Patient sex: F
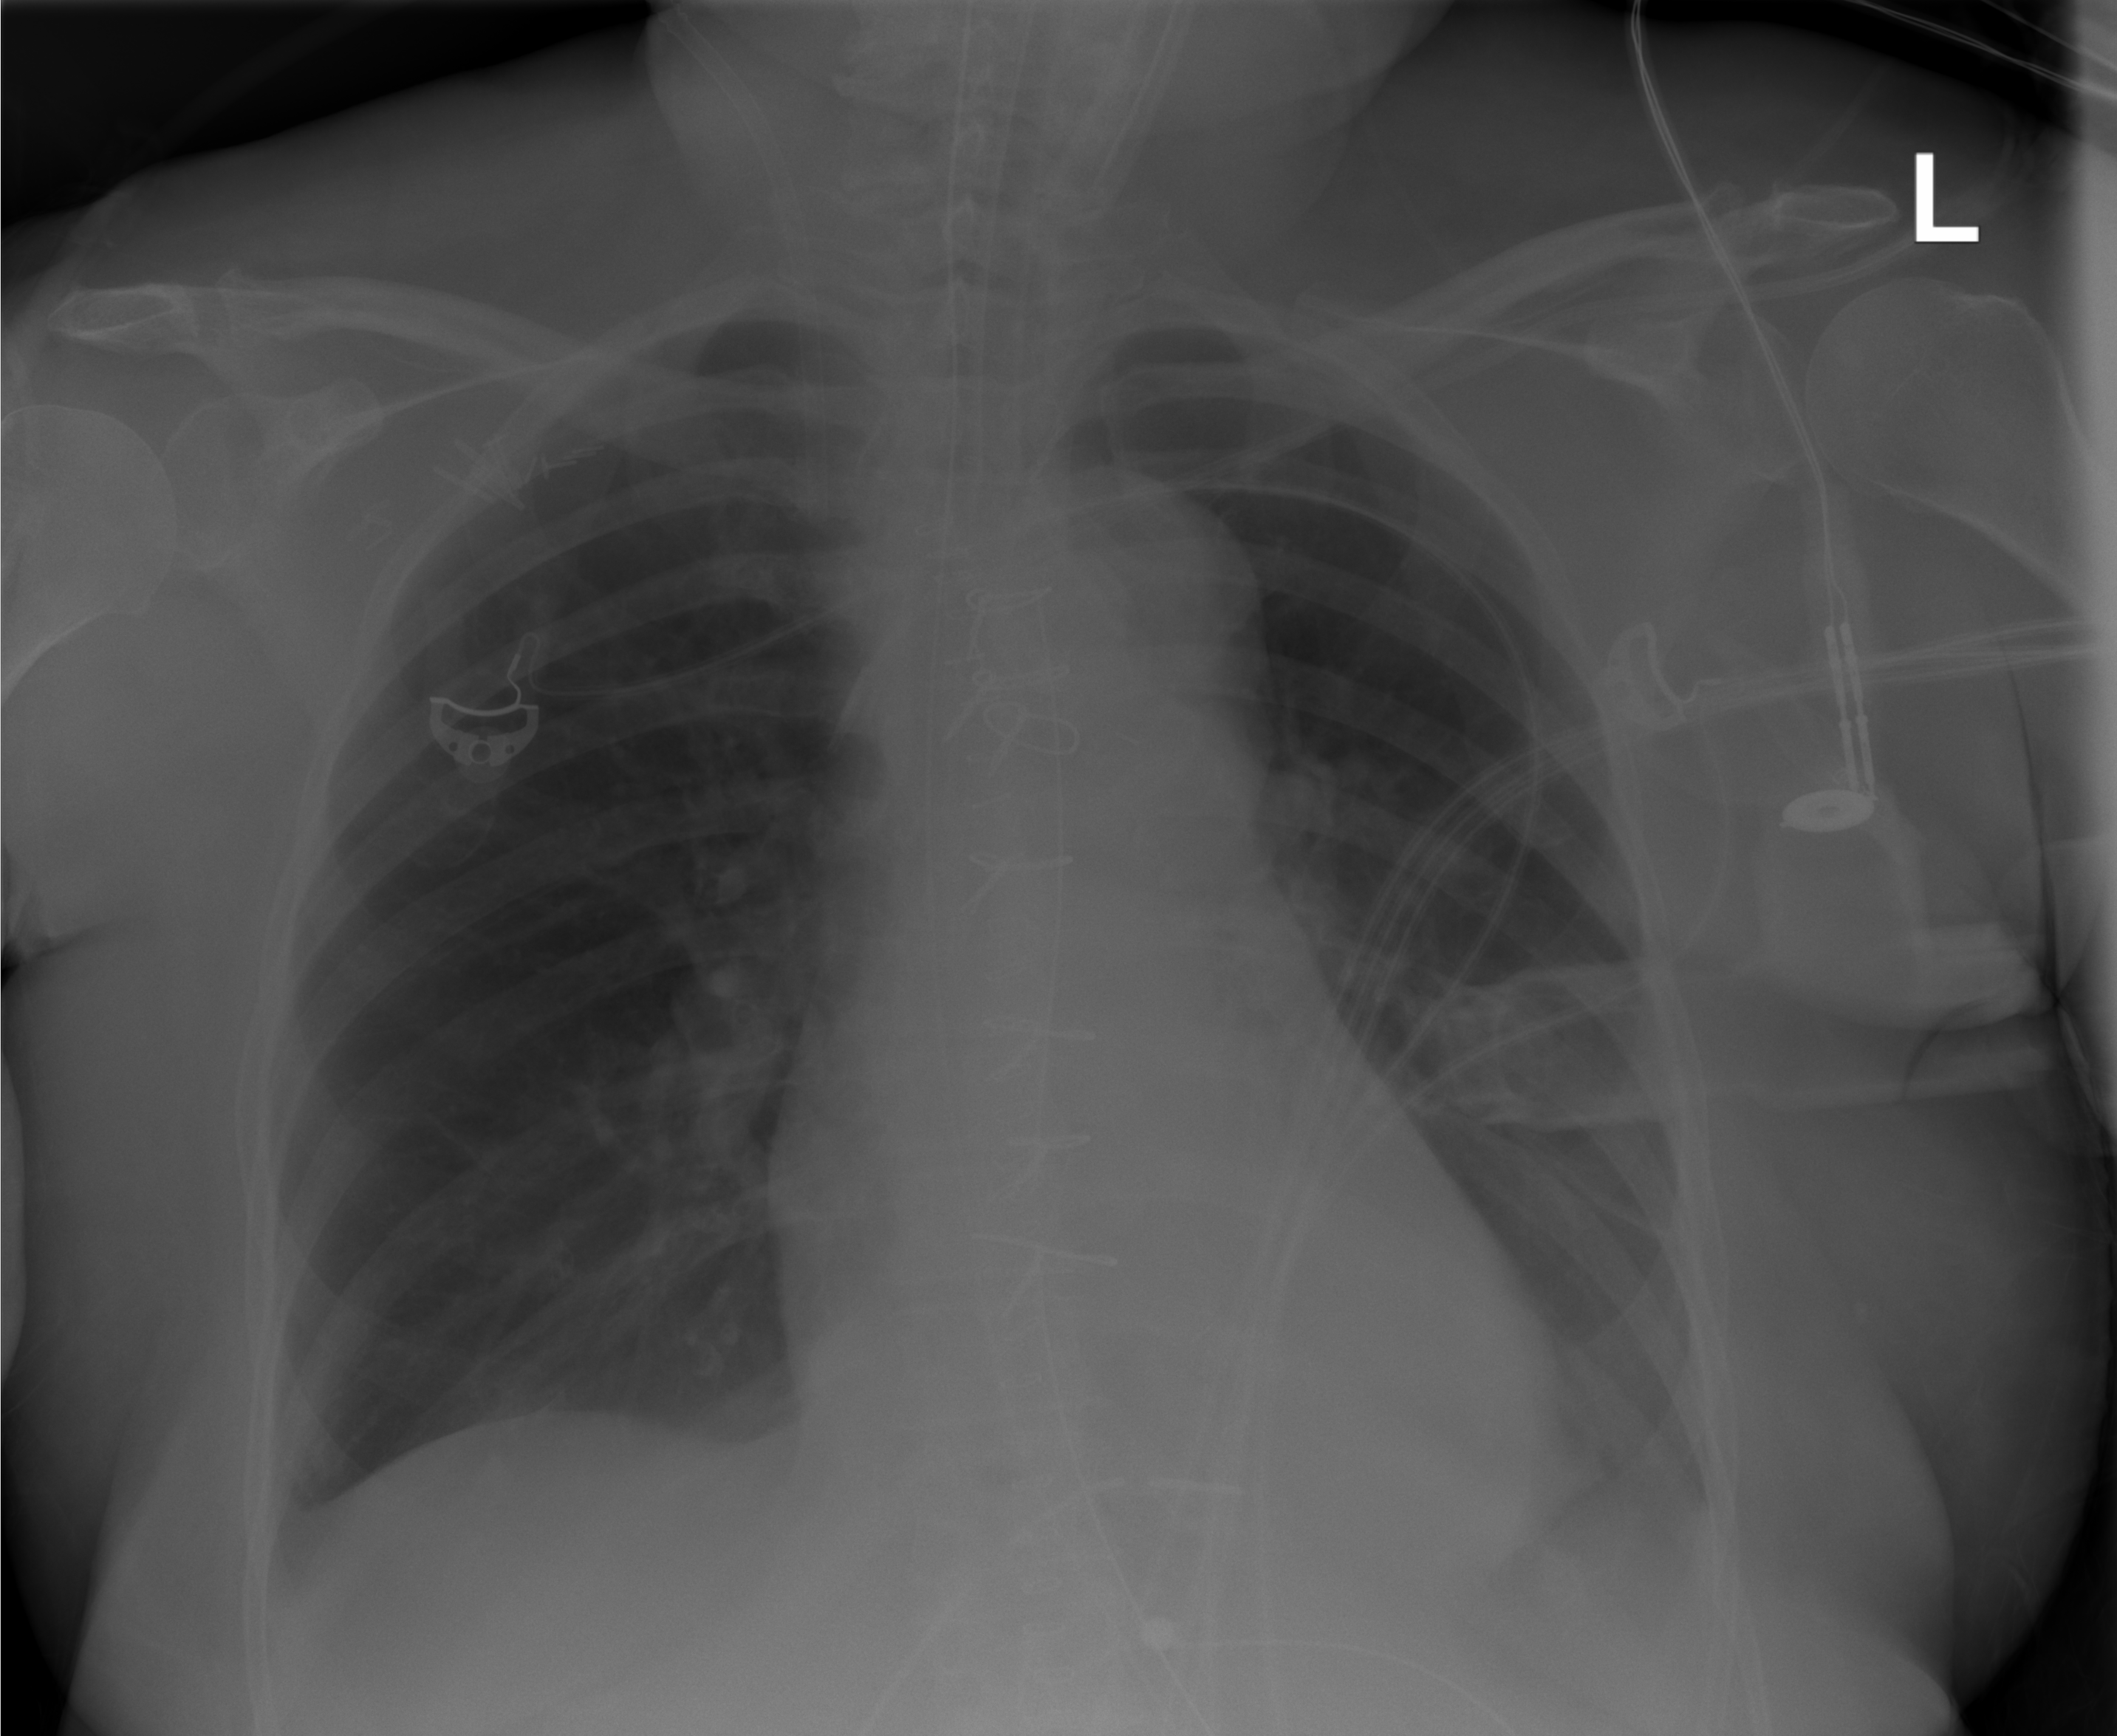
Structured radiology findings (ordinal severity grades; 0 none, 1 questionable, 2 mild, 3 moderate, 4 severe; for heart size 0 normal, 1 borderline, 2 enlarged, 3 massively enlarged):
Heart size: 0
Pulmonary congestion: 2
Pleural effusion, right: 0
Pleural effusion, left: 0
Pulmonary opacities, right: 0
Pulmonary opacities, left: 0
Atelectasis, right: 0
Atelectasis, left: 1